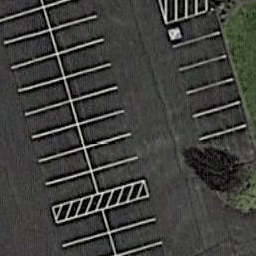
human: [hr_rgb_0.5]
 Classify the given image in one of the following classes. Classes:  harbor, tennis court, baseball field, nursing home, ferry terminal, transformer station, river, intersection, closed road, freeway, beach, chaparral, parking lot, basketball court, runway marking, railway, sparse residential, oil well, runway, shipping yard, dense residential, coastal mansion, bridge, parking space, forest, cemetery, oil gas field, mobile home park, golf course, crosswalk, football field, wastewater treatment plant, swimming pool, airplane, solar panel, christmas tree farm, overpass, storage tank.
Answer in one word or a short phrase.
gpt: parking space